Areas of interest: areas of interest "Sport and cultural"
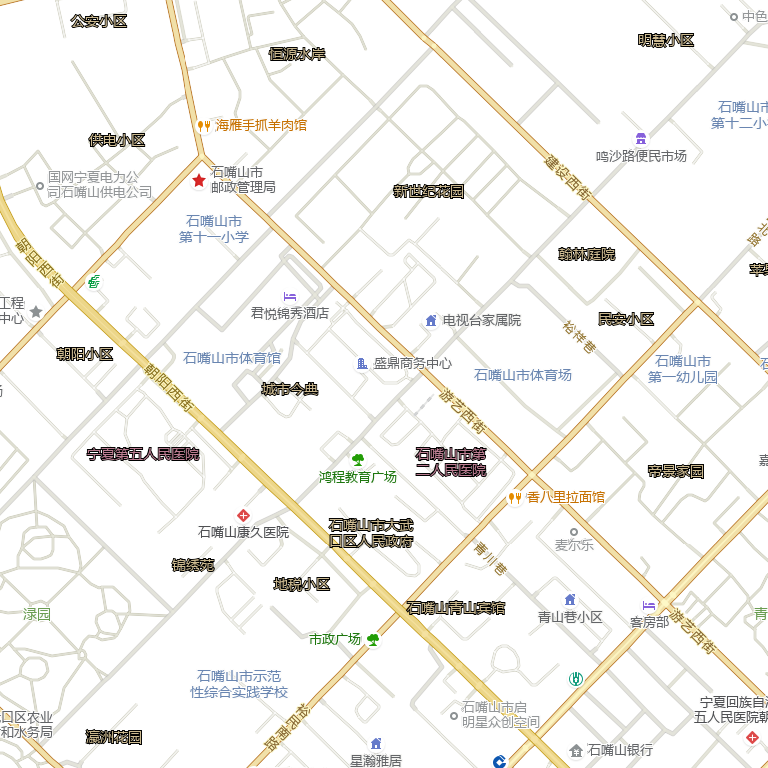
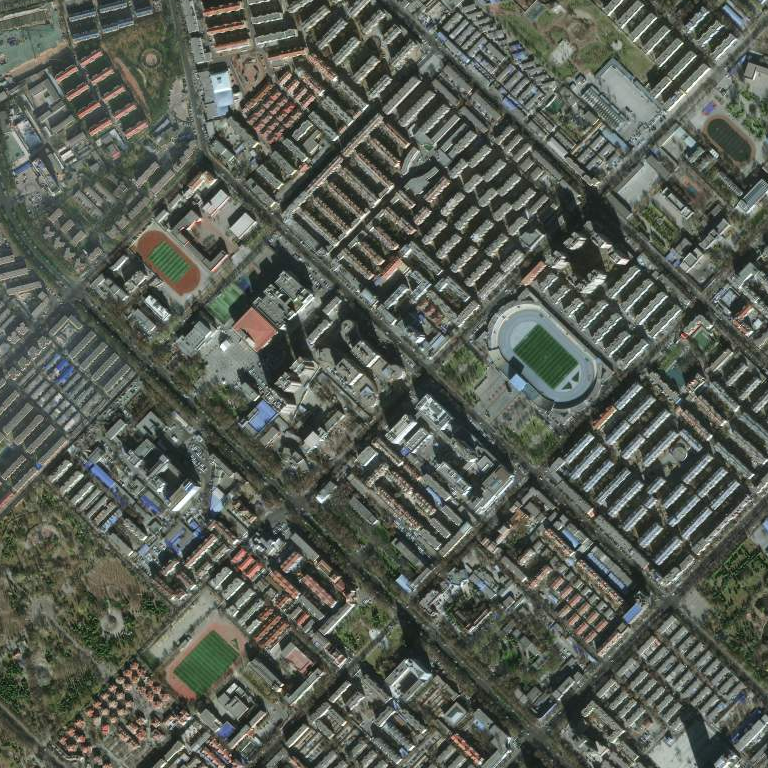